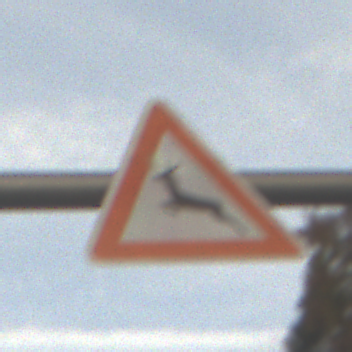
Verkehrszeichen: WildwechselRechts
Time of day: SunriseSunset
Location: Outdoor (Nature)
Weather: PartlyCloudy
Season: NotSpecified
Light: Natural